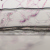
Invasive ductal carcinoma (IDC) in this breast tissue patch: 0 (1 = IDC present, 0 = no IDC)